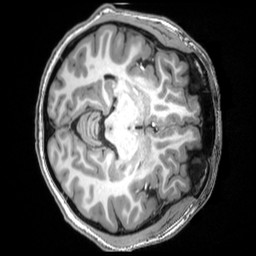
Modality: T1w
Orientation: axial
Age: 20
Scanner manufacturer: siemens
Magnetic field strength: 3 T
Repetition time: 2.5 s
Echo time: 0.00343 s